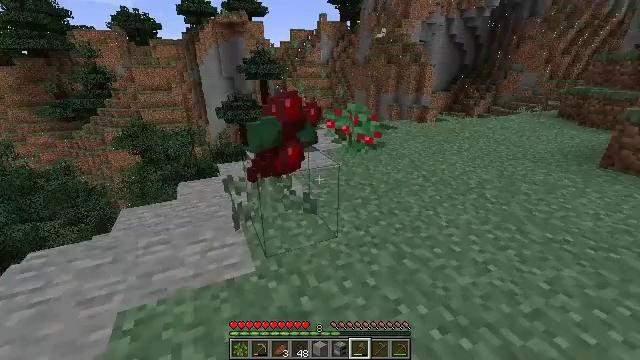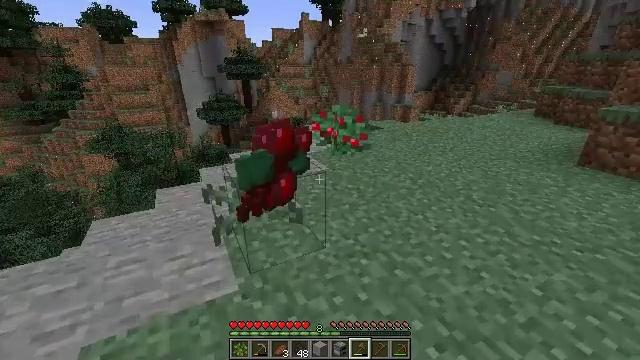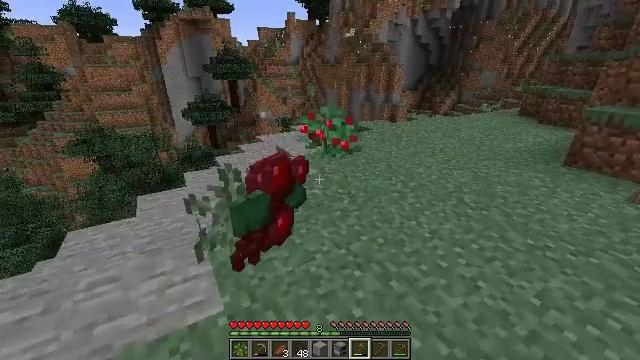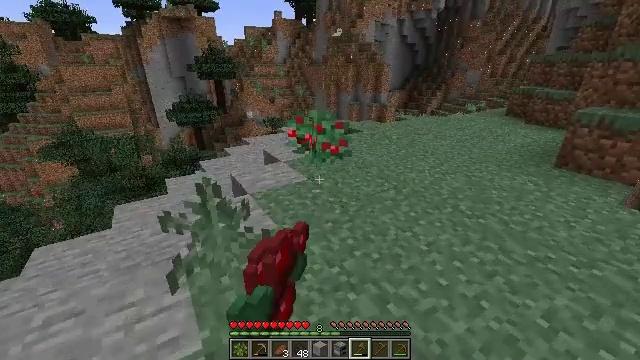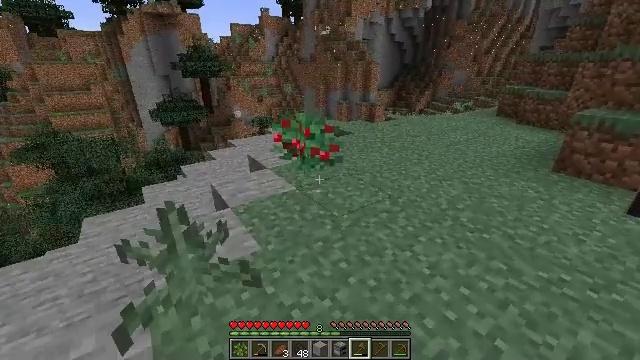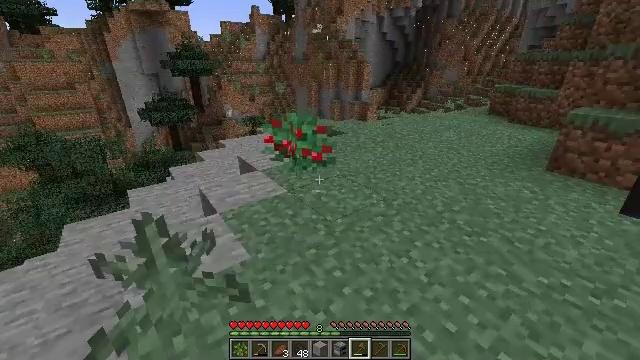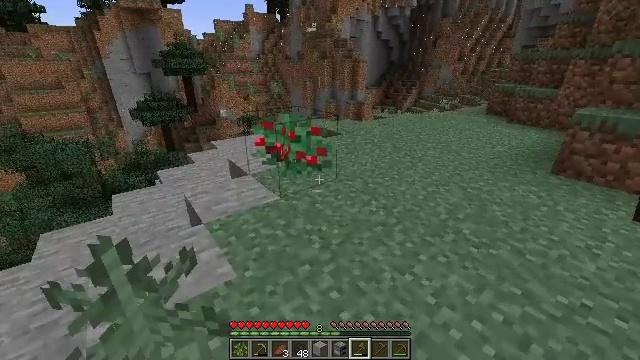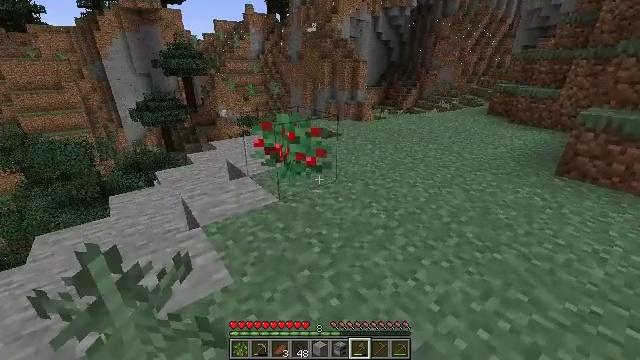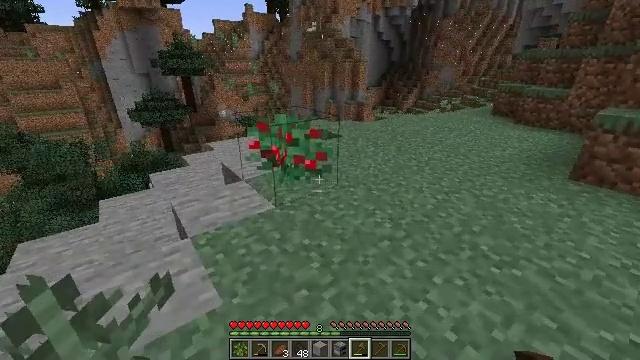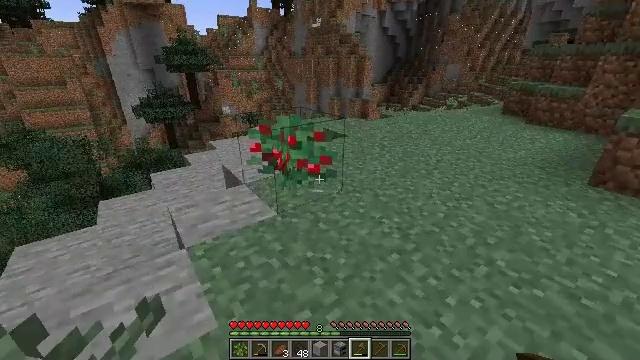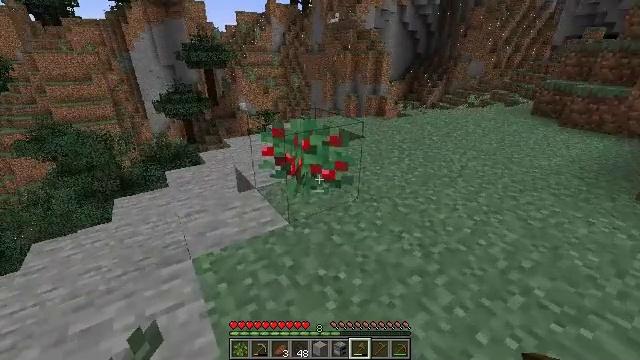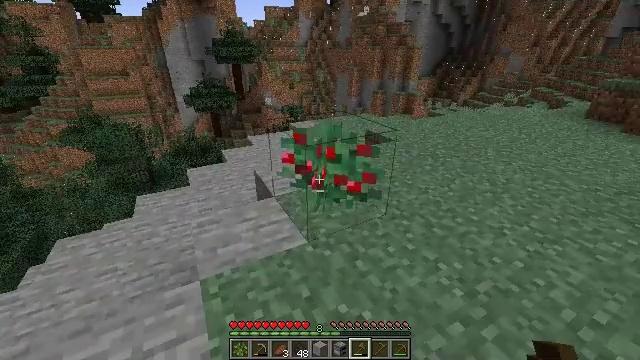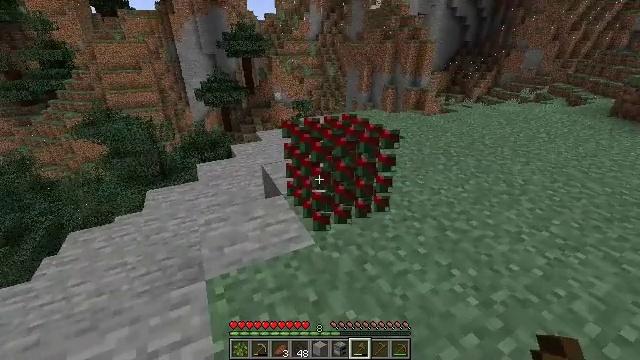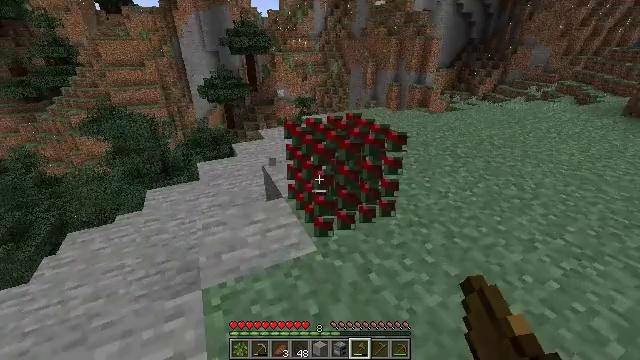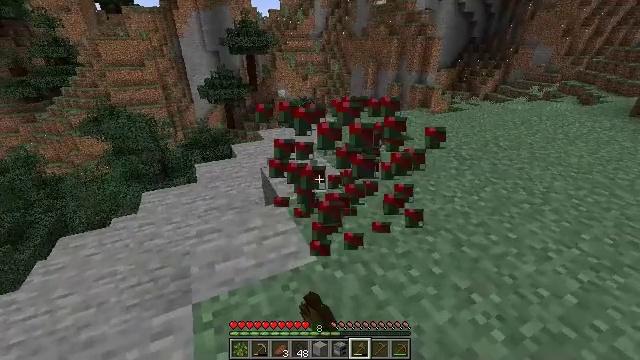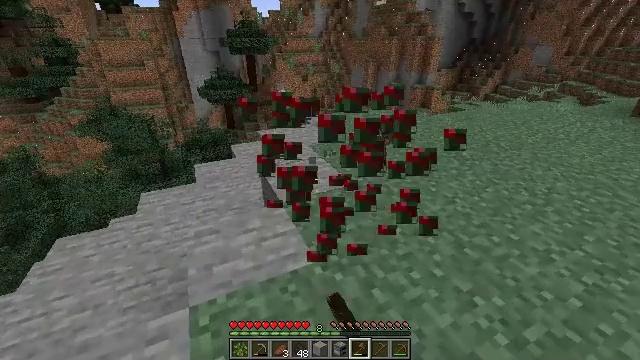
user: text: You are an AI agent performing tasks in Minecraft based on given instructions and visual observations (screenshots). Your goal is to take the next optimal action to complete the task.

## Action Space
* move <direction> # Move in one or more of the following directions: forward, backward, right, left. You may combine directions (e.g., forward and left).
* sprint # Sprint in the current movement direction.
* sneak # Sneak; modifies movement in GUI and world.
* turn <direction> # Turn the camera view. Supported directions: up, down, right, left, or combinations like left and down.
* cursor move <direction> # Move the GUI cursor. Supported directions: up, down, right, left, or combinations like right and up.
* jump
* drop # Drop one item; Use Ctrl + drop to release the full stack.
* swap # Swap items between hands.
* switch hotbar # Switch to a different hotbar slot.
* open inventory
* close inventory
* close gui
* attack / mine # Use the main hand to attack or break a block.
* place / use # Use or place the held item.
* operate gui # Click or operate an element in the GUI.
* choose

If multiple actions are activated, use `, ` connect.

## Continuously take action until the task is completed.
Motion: motion action
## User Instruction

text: Harvest sweet berries by mining the bush.
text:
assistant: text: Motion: move forward, turn right
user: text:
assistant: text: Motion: move forward, turn right
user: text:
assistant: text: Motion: move forward, turn right
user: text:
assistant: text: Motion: move forward, turn right
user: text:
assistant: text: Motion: move forward, turn right
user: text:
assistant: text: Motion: move forward, turn right
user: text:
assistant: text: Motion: move forward
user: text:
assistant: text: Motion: move forward
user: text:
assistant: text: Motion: move forward
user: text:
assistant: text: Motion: move forward, turn left
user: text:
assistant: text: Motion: move forward, turn left
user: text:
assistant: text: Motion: move forward, turn left and down, attack / mine
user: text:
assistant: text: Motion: attack / mine
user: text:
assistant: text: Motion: attack / mine
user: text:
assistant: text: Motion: attack / mine
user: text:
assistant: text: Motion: move forward
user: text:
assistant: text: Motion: move forward, attack / mine
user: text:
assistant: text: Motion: move forward, attack / mine
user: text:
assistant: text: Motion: move forward, attack / mine
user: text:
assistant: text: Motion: move forward, turn right
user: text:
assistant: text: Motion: move forward, turn right
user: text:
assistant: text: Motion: move forward, turn right
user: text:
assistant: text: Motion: move forward, turn right
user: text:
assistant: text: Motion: move forward, turn right
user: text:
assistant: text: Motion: move forward
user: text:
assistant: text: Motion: move forward, sprint, turn right
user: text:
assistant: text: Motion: move forward, sprint, turn right
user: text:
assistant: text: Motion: move forward, sprint, turn right
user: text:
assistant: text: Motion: move forward, sprint, turn right
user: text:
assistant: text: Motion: move forward